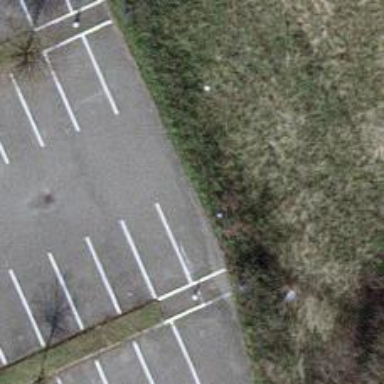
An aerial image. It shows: Road serving as parking aisle.